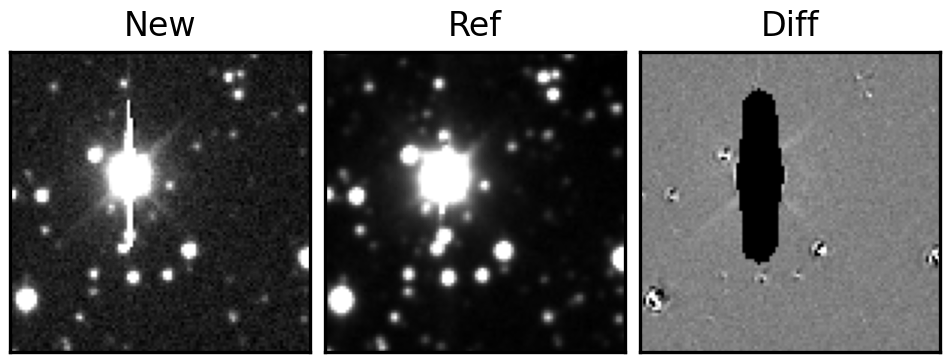
Label: bogus